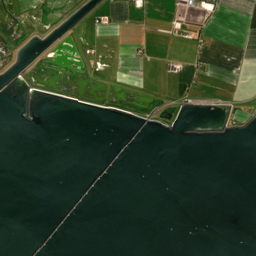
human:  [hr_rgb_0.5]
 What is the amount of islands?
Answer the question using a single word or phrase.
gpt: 1

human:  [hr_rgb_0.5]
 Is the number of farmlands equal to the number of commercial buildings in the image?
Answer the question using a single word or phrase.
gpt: no

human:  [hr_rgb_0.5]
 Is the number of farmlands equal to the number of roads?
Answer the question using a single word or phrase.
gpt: no

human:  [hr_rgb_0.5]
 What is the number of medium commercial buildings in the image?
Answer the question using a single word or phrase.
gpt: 1

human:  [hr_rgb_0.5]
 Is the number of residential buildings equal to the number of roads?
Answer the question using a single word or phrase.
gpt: no

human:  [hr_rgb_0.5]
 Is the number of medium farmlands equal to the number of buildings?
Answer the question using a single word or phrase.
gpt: no

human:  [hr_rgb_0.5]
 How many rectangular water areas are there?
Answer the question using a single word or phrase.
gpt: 1

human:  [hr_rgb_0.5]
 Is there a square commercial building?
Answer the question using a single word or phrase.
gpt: no

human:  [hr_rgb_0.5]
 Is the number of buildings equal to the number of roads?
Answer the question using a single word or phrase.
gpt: no

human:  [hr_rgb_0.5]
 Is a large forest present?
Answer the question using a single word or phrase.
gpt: yes

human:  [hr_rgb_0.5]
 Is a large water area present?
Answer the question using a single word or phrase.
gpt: yes

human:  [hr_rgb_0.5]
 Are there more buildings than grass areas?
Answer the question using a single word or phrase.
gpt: yes

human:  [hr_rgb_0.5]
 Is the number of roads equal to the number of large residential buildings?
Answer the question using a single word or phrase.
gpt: no

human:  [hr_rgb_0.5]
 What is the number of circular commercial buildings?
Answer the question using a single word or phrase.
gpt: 0

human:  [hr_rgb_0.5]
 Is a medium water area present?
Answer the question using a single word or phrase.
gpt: yes

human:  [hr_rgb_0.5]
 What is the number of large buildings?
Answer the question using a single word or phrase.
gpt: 0

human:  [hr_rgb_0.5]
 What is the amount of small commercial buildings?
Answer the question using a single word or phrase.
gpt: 2

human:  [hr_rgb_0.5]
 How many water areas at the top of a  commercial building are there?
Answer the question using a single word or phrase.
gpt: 16

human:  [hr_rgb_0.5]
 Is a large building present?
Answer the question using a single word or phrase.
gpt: no

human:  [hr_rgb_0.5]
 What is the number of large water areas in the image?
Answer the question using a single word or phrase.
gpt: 14

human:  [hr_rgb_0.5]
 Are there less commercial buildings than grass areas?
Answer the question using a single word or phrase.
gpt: yes

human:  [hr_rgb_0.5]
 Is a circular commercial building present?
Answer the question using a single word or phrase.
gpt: no

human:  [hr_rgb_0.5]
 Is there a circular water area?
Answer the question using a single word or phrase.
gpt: no

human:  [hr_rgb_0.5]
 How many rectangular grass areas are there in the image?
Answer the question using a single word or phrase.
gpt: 4

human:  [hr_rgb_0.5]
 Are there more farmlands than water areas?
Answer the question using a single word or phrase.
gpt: no

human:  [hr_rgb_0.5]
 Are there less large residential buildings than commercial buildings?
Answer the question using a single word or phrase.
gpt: yes

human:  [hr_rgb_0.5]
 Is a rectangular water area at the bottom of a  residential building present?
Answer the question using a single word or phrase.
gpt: yes

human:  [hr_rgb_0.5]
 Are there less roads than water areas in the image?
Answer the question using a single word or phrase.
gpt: no

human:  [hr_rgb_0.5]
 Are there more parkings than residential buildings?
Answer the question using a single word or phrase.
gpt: no

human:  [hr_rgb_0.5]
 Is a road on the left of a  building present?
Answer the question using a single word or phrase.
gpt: yes

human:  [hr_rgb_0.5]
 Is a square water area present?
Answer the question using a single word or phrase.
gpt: no

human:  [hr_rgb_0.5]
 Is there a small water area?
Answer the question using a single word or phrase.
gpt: yes

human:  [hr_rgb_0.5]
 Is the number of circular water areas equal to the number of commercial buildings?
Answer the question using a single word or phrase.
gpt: no

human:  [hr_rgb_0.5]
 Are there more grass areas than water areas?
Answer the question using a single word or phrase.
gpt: yes

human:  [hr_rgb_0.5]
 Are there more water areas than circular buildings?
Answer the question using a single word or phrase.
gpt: yes

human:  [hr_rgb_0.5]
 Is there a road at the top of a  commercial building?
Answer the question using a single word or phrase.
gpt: yes